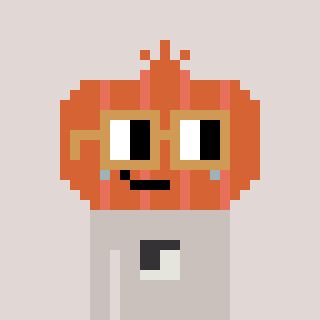
a pixel art character with square brown glasses, a onion-shaped head and a foggrey-colored body on a warm background